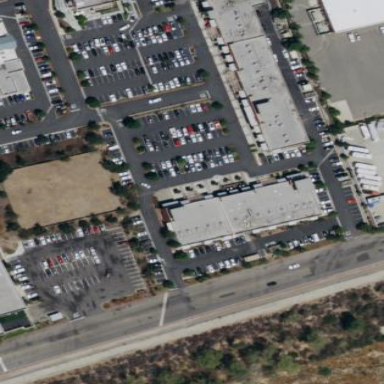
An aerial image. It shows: Retail area.